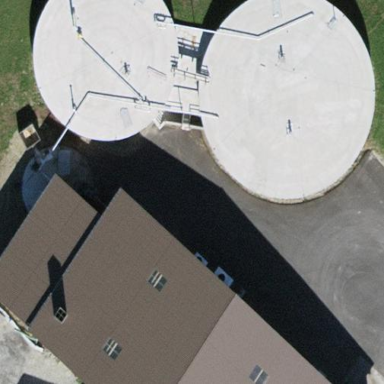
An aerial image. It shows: Storage tank building.